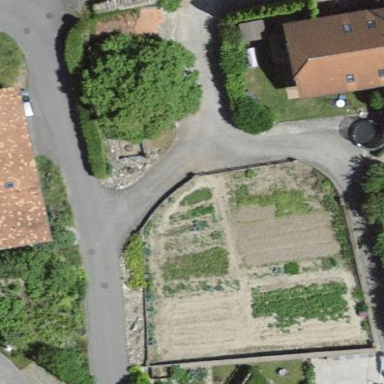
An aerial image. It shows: Garden that is leisure land.